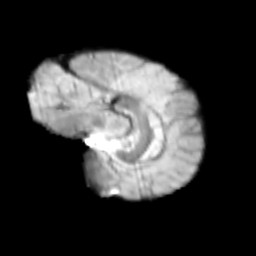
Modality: T2w
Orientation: sagittal
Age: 9
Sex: female
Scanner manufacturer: siemens
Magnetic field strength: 3 T
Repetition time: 3.8 s
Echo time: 0.07 s